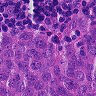
Metastatic tissue present: yes